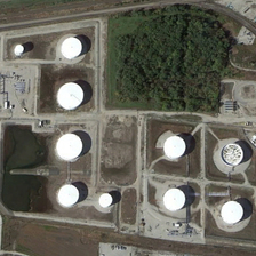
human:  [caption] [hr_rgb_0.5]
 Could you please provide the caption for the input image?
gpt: a storage tank area on the brown land with a road besides .

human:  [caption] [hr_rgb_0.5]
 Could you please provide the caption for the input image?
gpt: ten tanks by white material round into with dark green plants besides .

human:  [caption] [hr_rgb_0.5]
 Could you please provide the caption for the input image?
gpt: ten tanks distribution in different area in it .

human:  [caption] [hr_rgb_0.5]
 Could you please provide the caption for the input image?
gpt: eight big storagetanks and two little storagetanks with white material in it .

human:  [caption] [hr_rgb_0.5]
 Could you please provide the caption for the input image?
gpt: some white storage tanks are near a piece of square green trees .